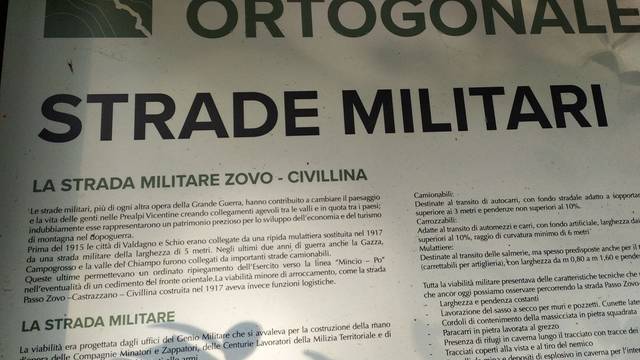
Region: Italy
Coordinates: 45.684, 11.277